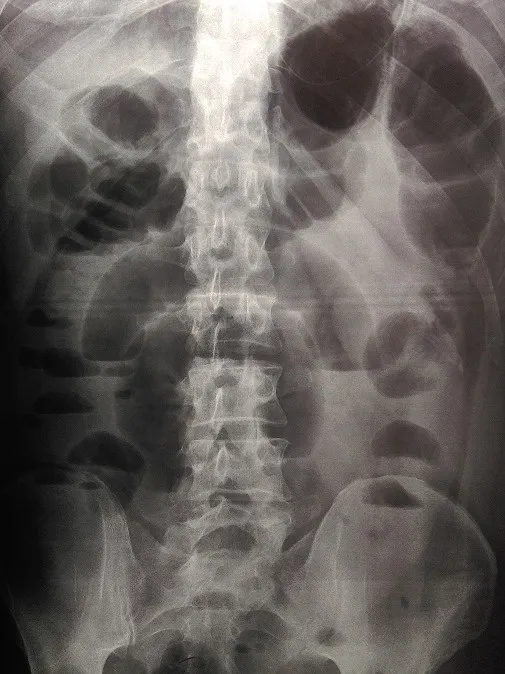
erect radiograph of the abdomen showing dilated small bowel loops with some air-fluid levels.
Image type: radiology (x_ray)